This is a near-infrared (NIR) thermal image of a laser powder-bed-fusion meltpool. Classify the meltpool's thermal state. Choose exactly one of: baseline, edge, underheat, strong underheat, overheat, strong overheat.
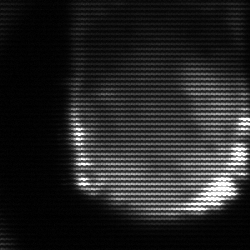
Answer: edge